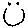
Label: smiley face